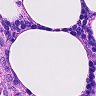
Metastatic tissue present: no